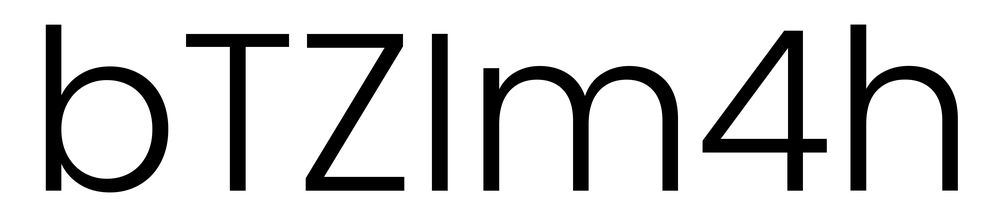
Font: Poppins-Light